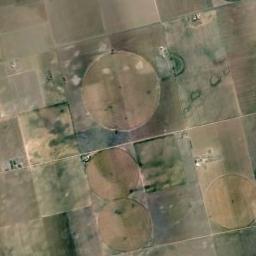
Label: circular_farmland